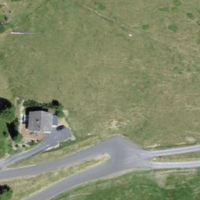
EUNIS habitat code: 24
Species observed at this site:
Tussilago farfara